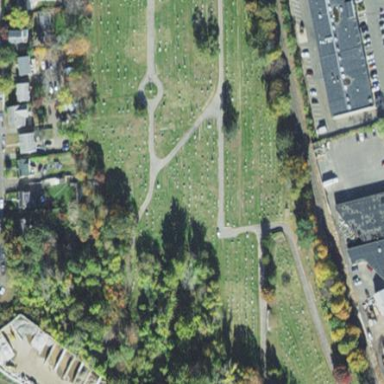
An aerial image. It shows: Cemetery.